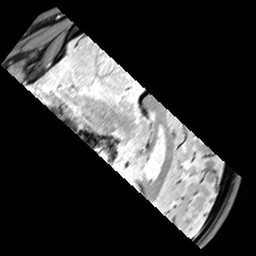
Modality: T1w
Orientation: sagittal
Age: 21
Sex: male
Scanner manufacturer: siemens
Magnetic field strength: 3 T
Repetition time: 6.5 s
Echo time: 0.016 s